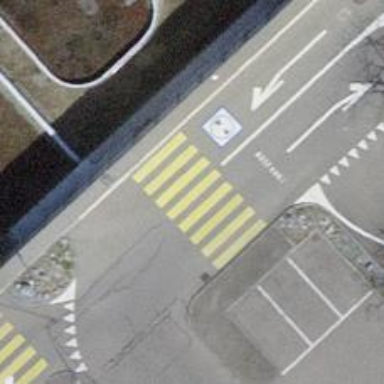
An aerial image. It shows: Marked crossing on footway with clear markings.